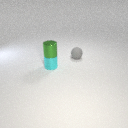
small green metal cylinder above small cyan metal cylinder